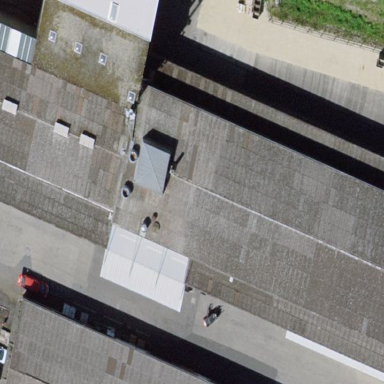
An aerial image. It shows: Industrial building.